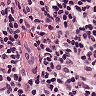
Metastatic tissue present: no